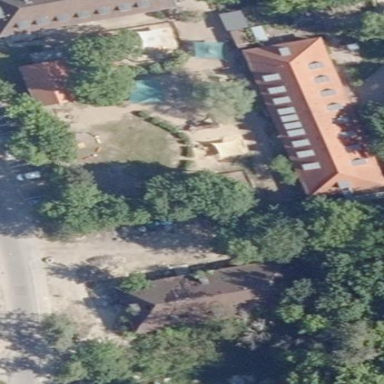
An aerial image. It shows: Kindergarten building.